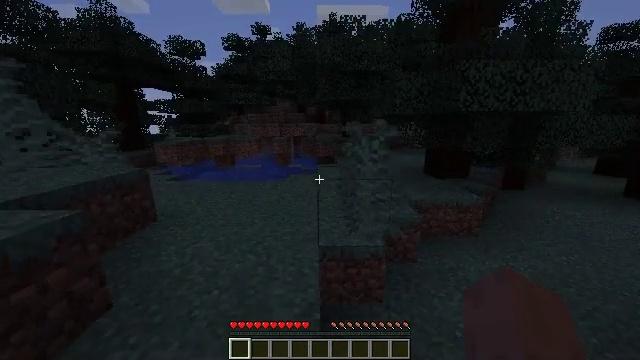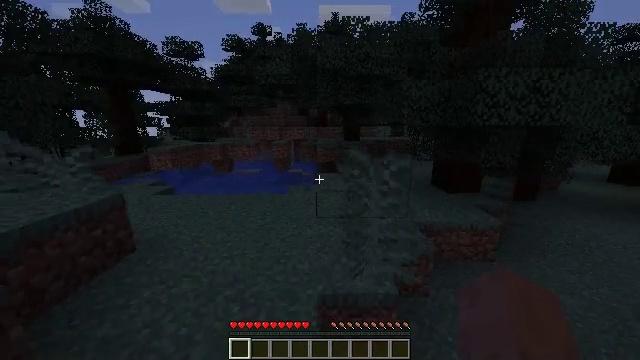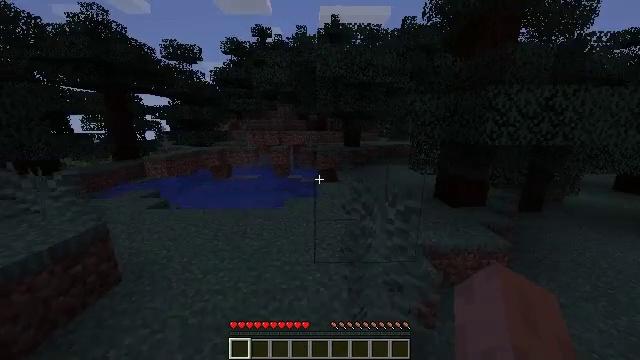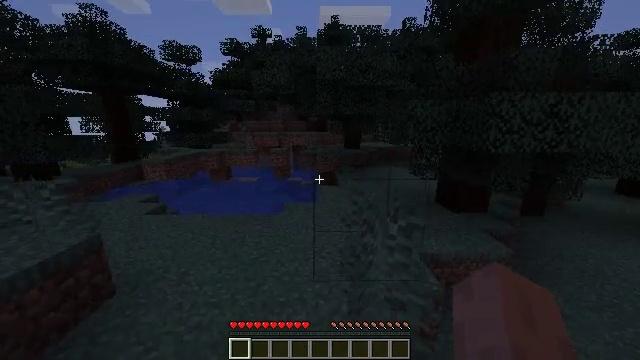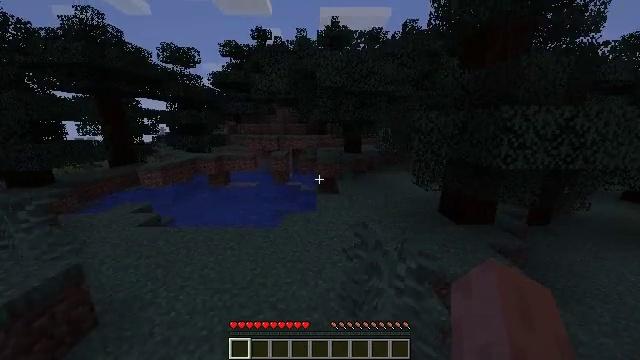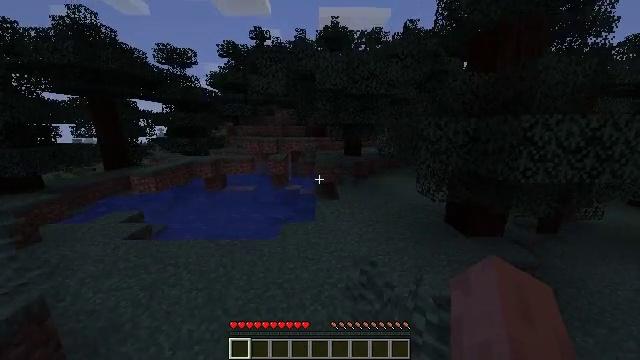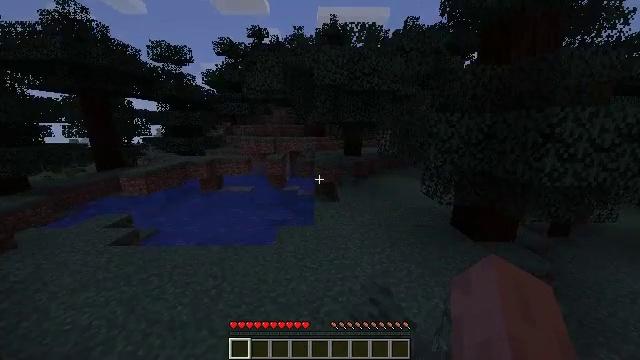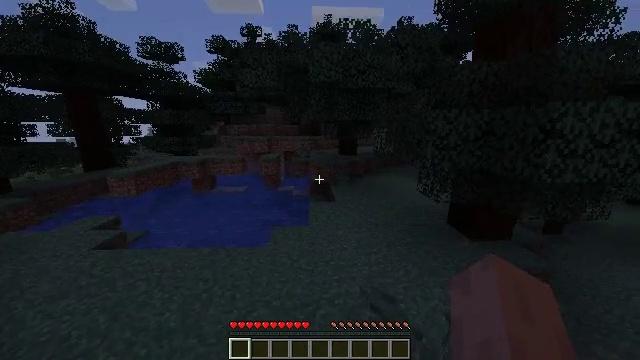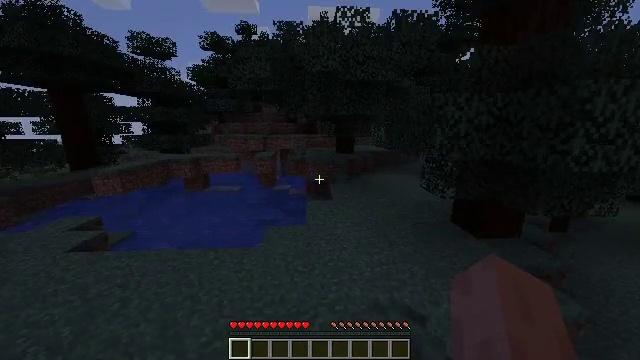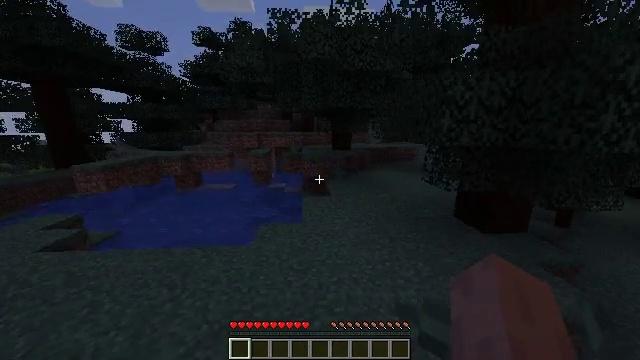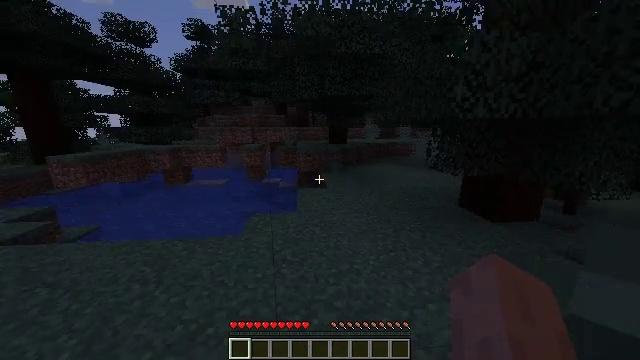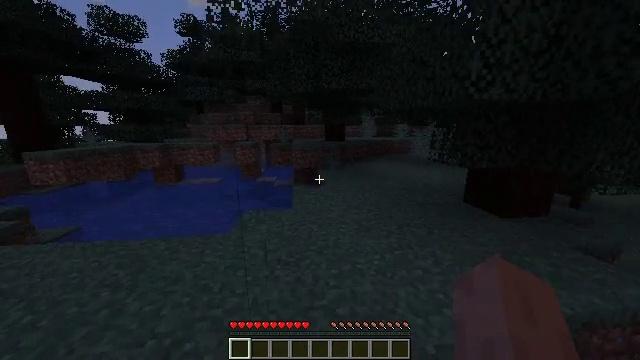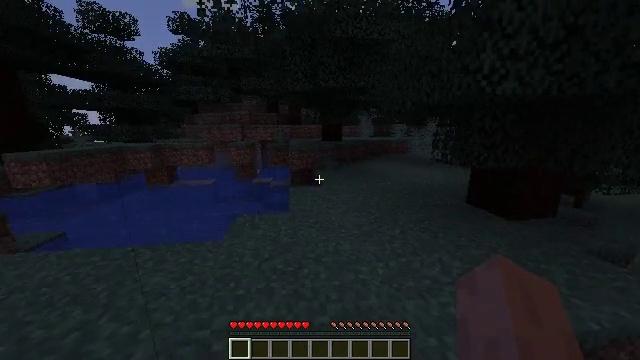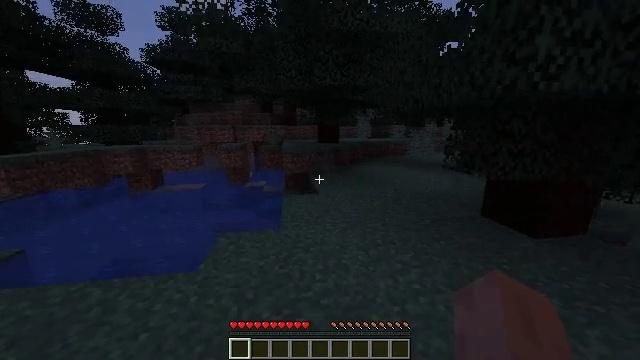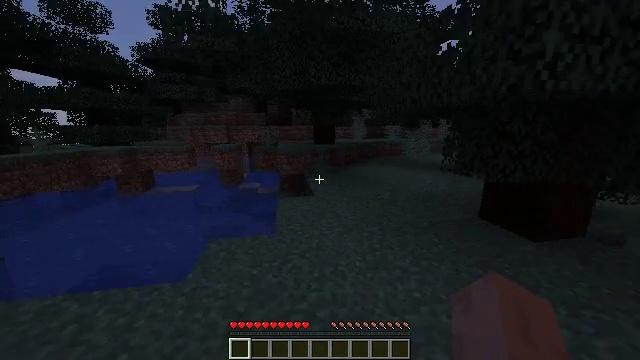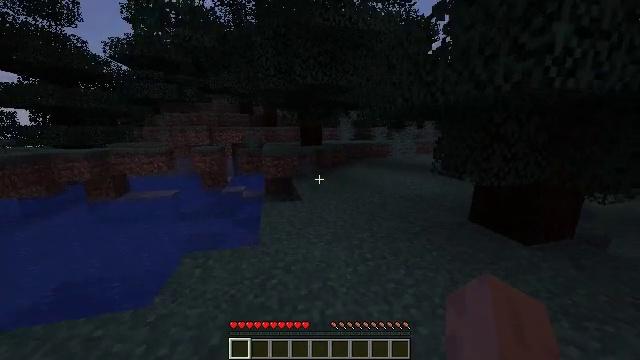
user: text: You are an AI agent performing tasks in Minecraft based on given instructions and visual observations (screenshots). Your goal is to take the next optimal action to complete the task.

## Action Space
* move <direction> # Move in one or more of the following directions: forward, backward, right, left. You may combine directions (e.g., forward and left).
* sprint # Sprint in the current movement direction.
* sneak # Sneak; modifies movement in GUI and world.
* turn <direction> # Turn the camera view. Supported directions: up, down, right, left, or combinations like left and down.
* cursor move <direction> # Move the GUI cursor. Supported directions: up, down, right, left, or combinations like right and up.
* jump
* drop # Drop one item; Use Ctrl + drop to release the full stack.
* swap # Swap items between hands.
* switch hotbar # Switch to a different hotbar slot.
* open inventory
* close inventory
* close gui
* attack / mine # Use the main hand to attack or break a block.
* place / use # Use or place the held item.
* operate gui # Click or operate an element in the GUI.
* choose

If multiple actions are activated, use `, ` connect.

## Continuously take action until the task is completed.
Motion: motion action
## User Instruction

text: Mine the jack o'lantern to collect it.
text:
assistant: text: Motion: move forward, sprint, jump
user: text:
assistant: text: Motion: move forward, sprint, jump
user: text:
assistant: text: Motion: move forward, sprint, jump
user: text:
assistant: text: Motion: move forward, sprint, jump
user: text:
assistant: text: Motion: move forward, sprint, jump
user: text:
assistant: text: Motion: move forward, sprint, jump
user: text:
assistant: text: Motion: move forward, sprint, turn right
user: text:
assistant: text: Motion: move forward, sprint
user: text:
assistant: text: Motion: move forward, sprint, turn right
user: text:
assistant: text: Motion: move forward, sprint, turn right
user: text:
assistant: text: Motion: move forward, sprint, turn right
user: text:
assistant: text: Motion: move forward, sprint
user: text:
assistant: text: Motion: move forward, sprint, turn right
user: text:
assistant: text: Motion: move forward, sprint, turn right
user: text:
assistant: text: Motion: move forward, sprint, turn right
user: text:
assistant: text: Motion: move forward, sprint, turn right
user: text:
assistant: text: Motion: move forward, sprint, turn right
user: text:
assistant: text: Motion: move forward, sprint
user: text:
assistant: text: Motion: move forward, sprint
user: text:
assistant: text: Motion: move forward, sprint
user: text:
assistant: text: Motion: move forward, sprint
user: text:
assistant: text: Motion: move forward, sprint
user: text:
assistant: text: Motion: move forward, sprint
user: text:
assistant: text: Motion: move forward, sprint
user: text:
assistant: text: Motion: move forward, sprint
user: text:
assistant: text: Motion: move forward, sprint
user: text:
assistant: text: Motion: move forward, sprint
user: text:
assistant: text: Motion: move forward, sprint
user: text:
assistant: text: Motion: move forward, sprint
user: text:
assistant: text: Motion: move forward, sprint